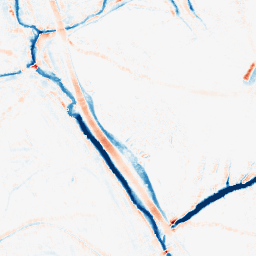
Category: morphological
Decomposition family: morphological_ellipse
Decomposition parameters: operation: average
width: 10
height: 10
Upsampling method: quintic
Upsampling parameters: scale: 2
Upsampling scale: 2